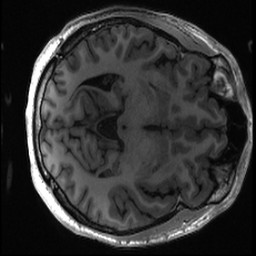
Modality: T1w
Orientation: axial
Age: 25
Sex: male